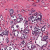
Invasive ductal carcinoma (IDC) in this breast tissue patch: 0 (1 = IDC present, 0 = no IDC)